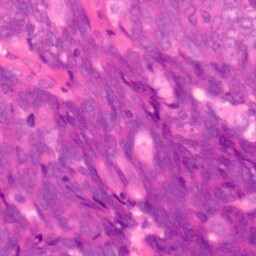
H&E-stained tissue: Colon